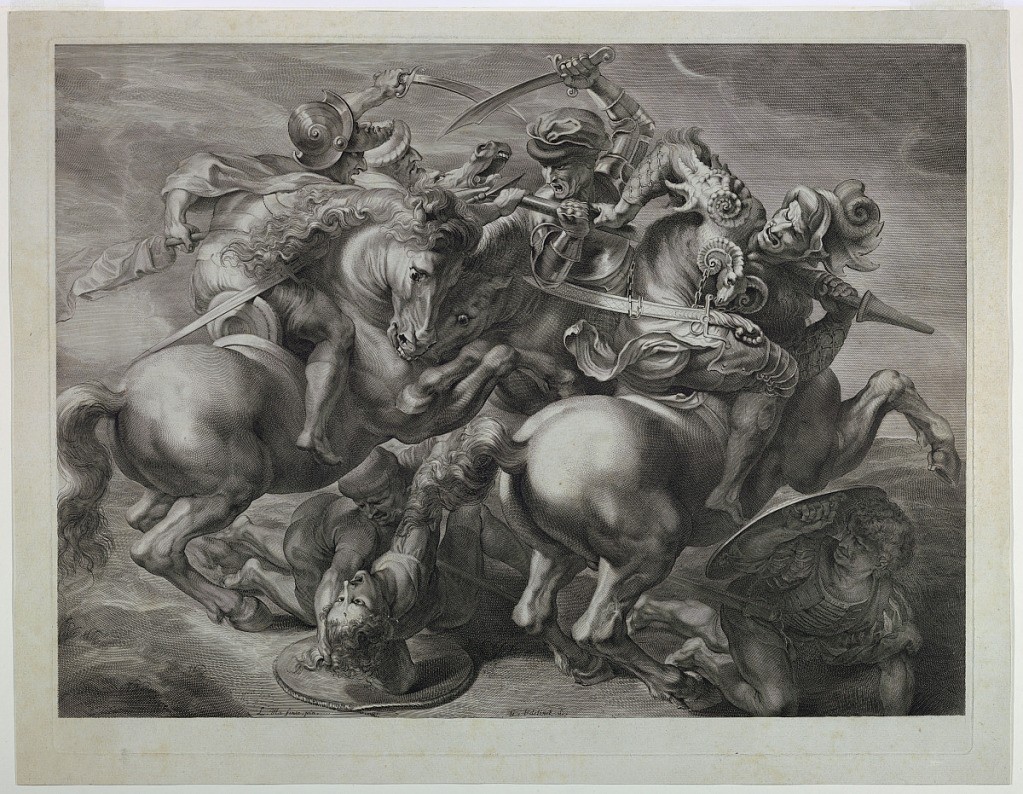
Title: The Battle of Anghieri
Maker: Gerard Edelinck, Flemish, active in France, 1640/41 - 1707
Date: ca. 1680-1700
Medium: Engraving on paper
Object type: Print
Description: Four soldiers are in a cavalry encounter, while three others grapple on the ground below. After Leonardo's (now lost) fresco in the Palazzo Vecchio, Florence.